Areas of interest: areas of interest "National Tennis Center Comprehensive Sports Field"
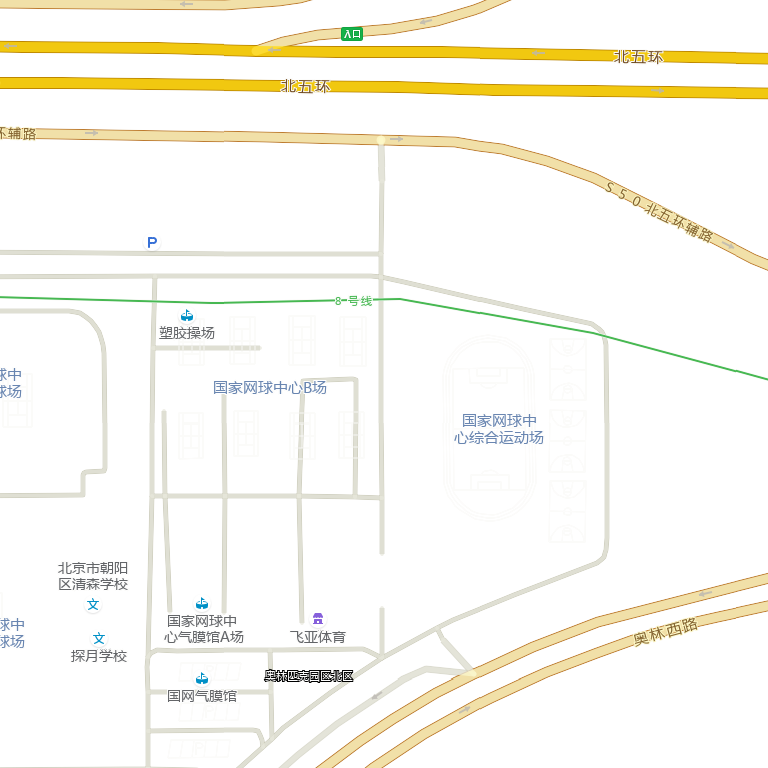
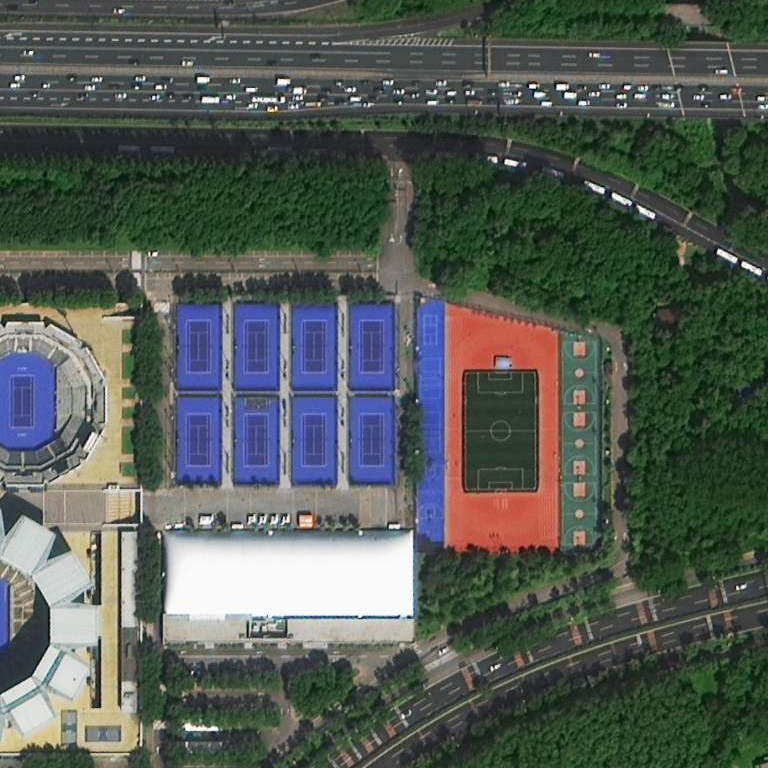